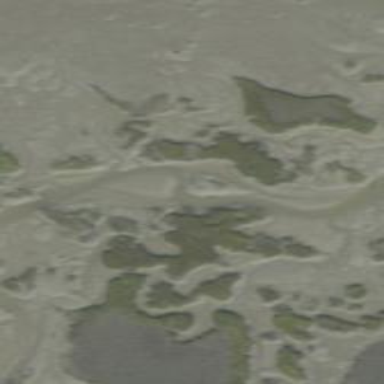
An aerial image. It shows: Saltmarsh wetland.